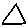
Label: triangle